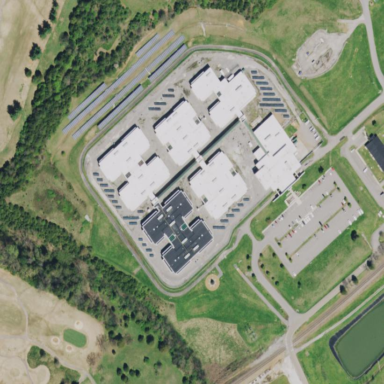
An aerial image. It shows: Prison.